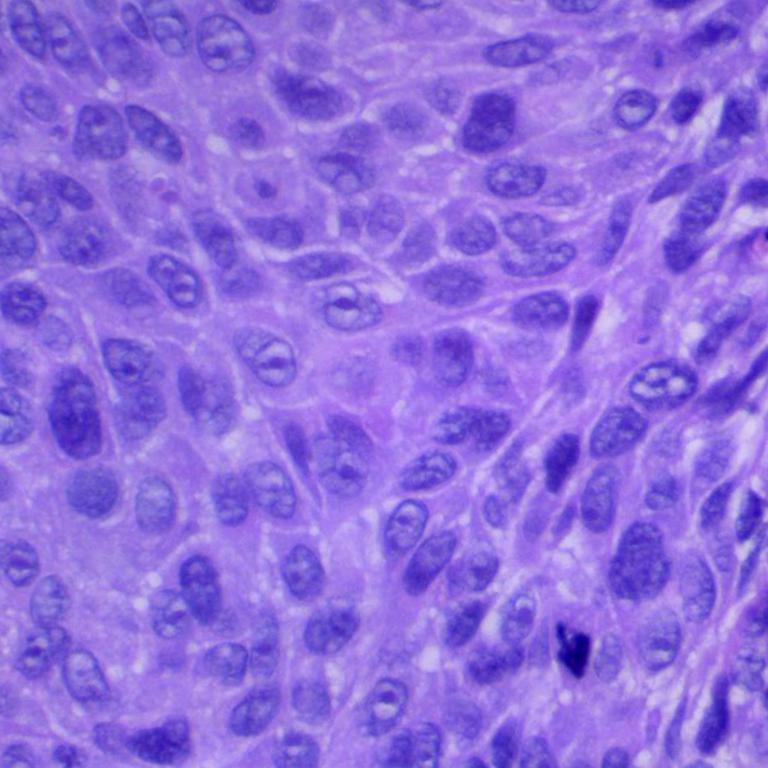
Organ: lung
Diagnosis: squamous carcinomas